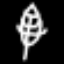
Label: leaf